Interaction volume radius: 10 \u00c5
Interaction volume height: 10 \u00c5
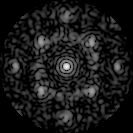
Disorder parameter: 0.4733